Field crop: maize
Growth stage: 2
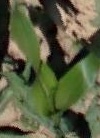
Species: maize